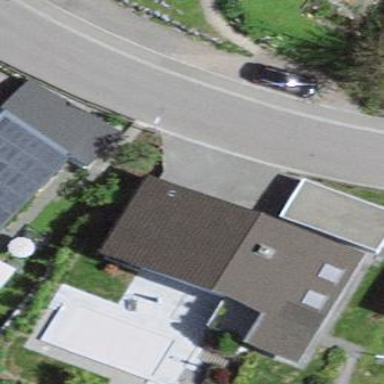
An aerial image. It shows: Detached building with gabled roof.